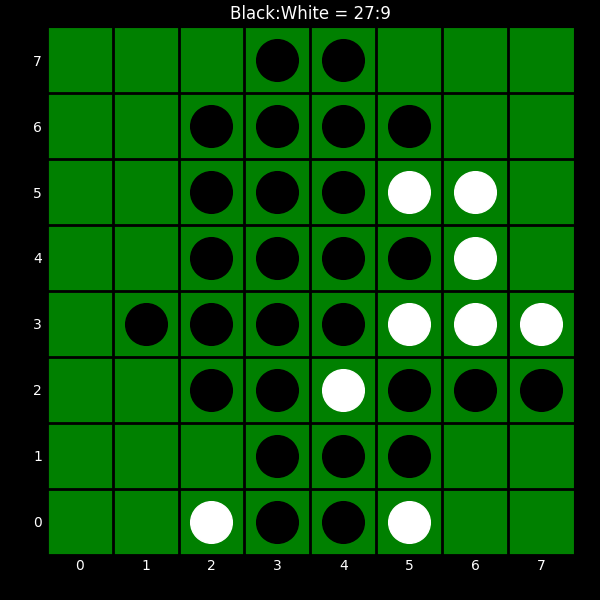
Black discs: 27
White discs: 9